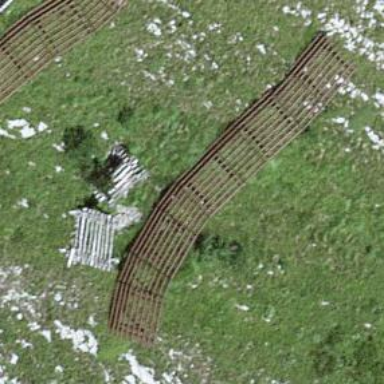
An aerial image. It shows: Structure designed for avalanche protection.